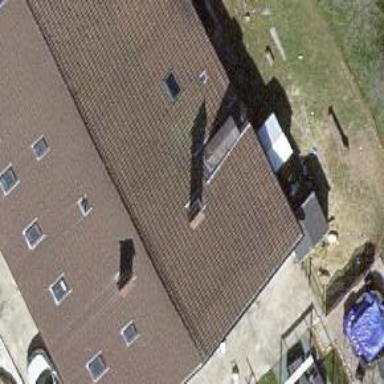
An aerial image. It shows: Gabled building with roof oriented along its structure.